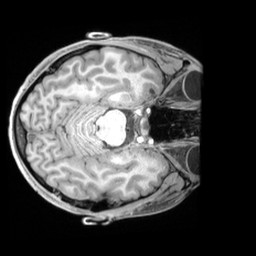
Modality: T1w
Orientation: axial
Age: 20
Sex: female
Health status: ill
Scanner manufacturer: siemens
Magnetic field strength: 3 T
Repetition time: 2.2 s
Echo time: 0.00218 s